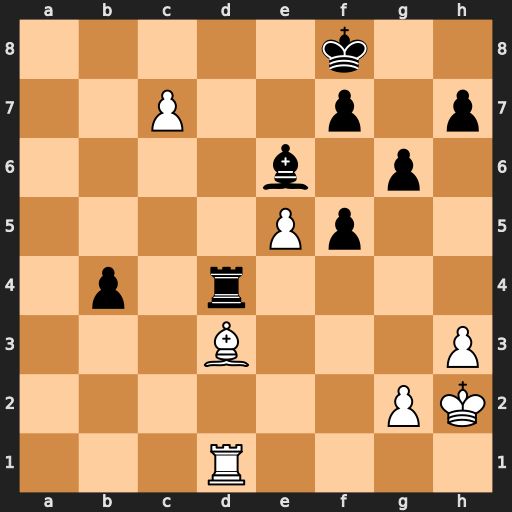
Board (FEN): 5k2/2P2p1p/4b1p1/4Pp2/1p1r4/3B3P/6PK/3R4
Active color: w
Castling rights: -
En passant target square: -
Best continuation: Bxf5 Rc4 Bxe6